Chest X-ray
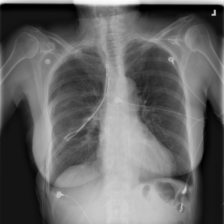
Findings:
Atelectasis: negative
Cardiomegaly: negative
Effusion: negative
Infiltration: negative
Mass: negative
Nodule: negative
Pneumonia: negative
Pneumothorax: negative
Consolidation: negative
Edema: negative
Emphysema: negative
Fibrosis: negative
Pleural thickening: negative
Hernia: negative